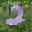
Label: 2